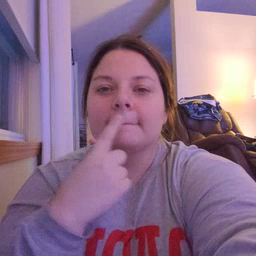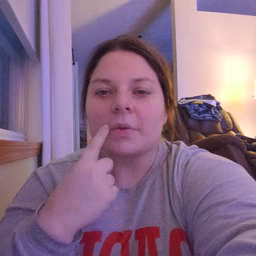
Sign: mouth